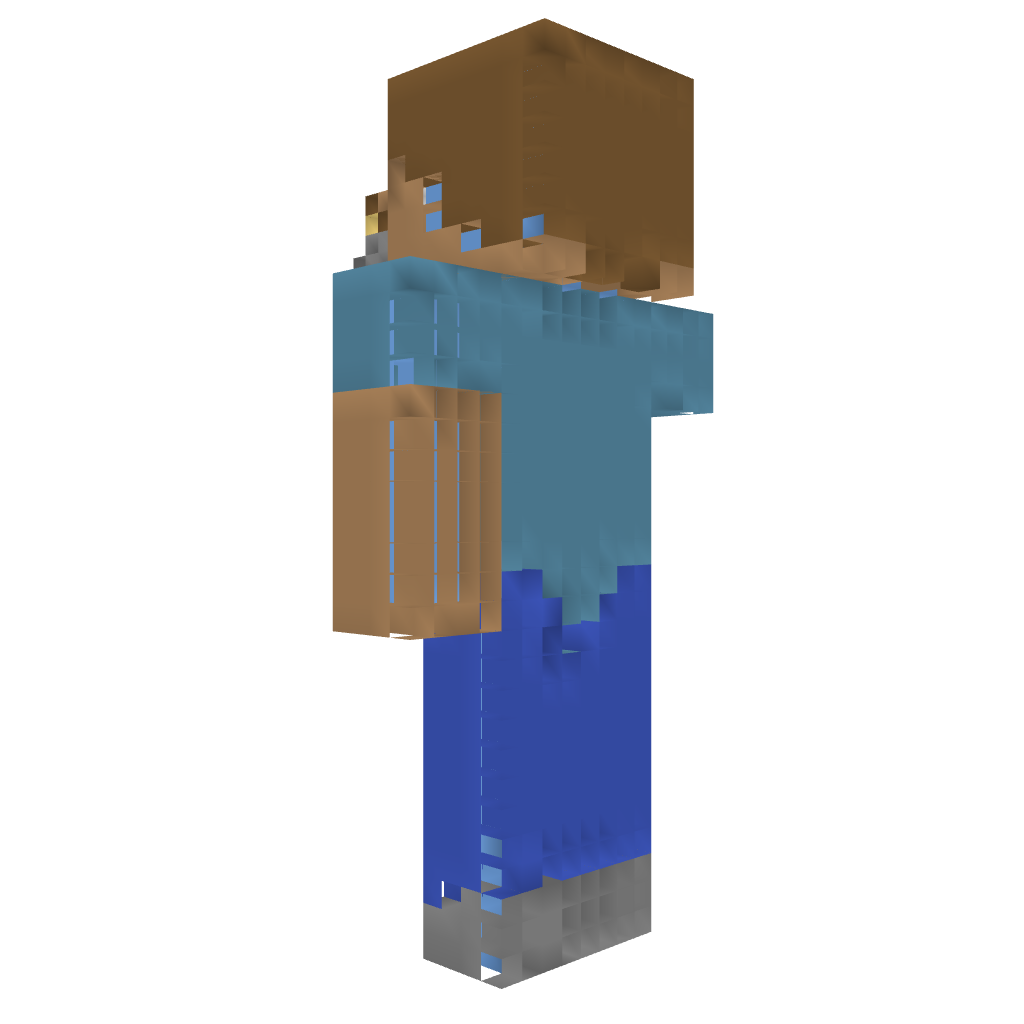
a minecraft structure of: Steve the miner statue high quality